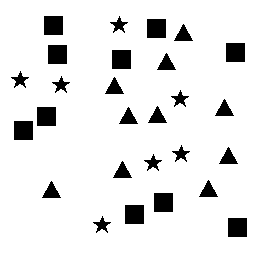
Squares: 10
Triangles: 10
Stars: 7
Total shapes: 27